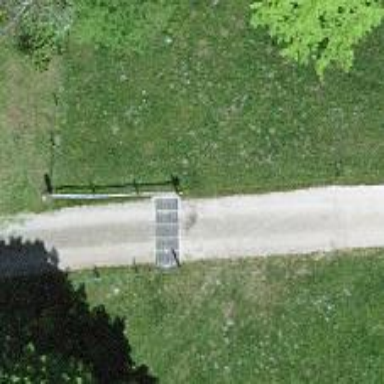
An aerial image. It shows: Cattle grid.